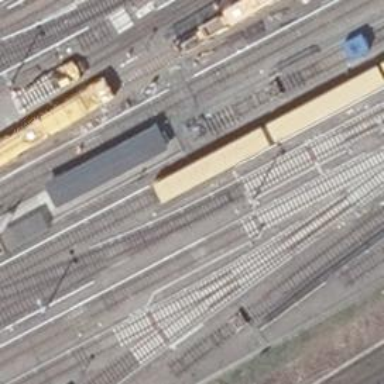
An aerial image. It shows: Railway switch.